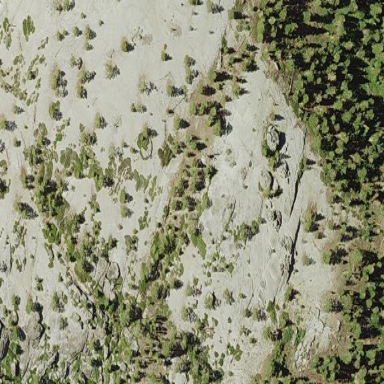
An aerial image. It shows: Landscape of bare rock.